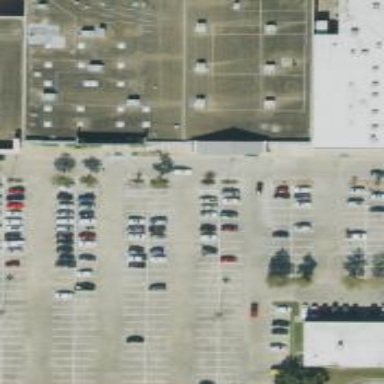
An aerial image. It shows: Parking space is available.